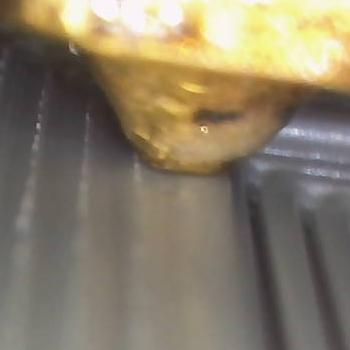
Flow rate: 300%